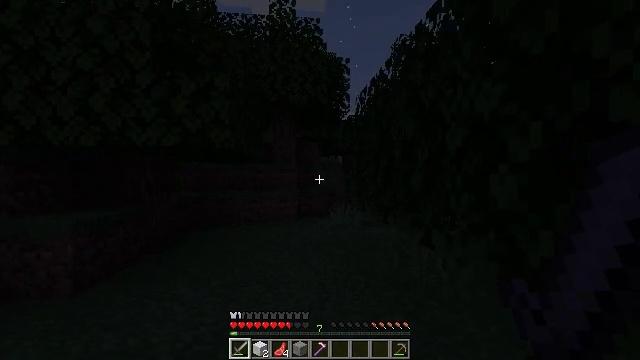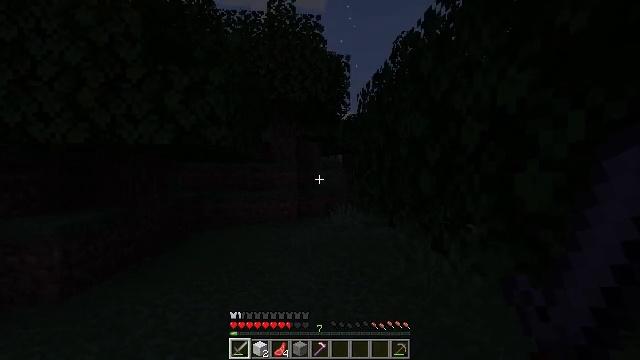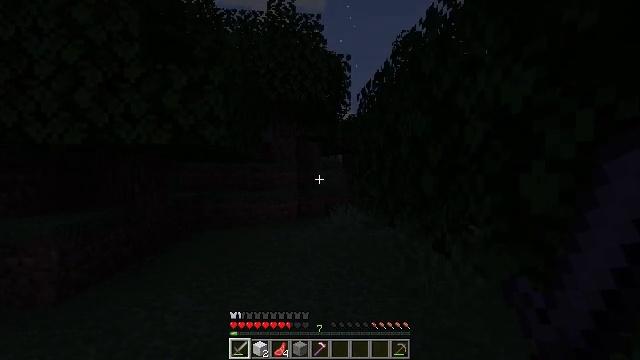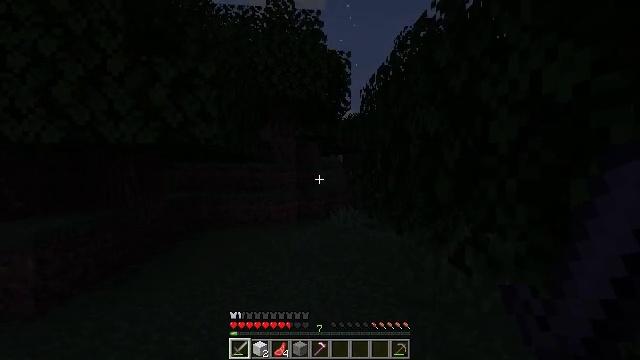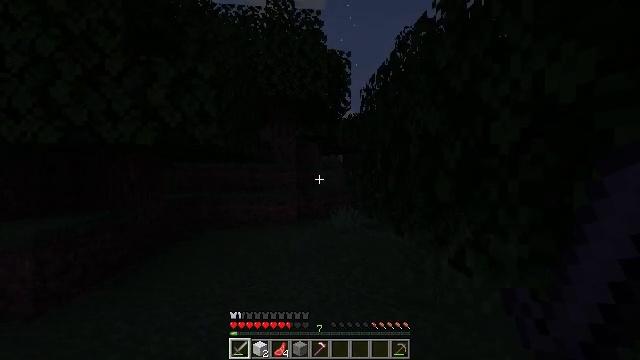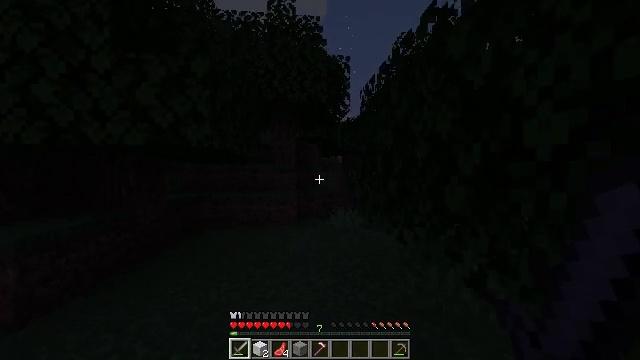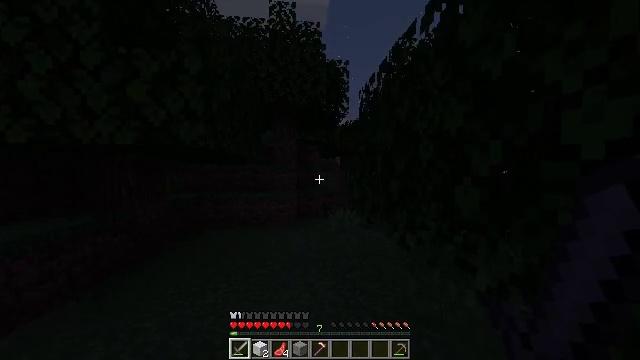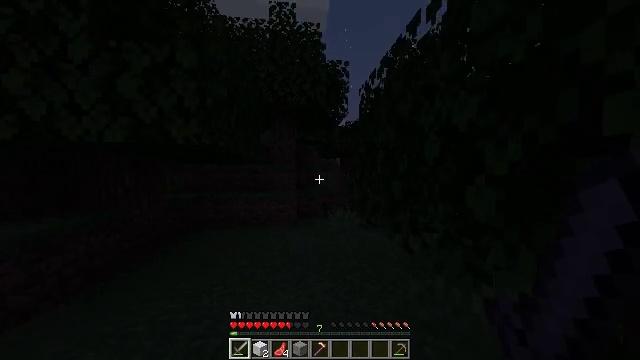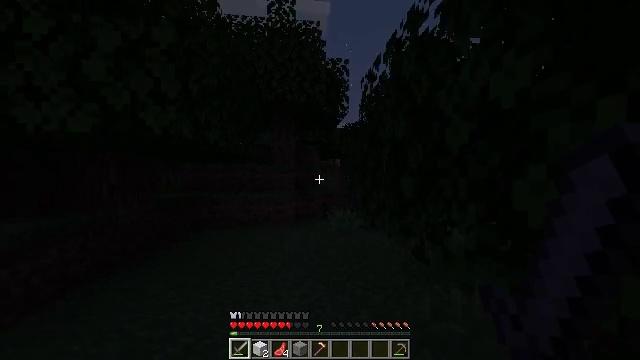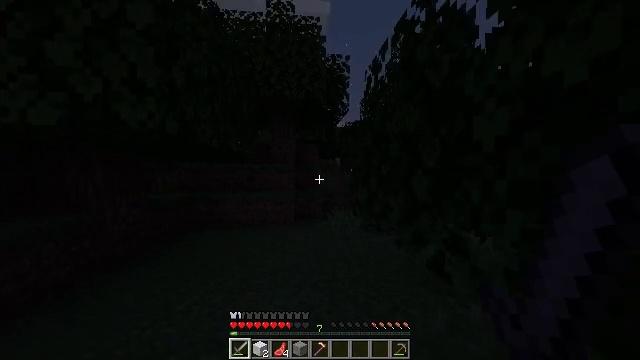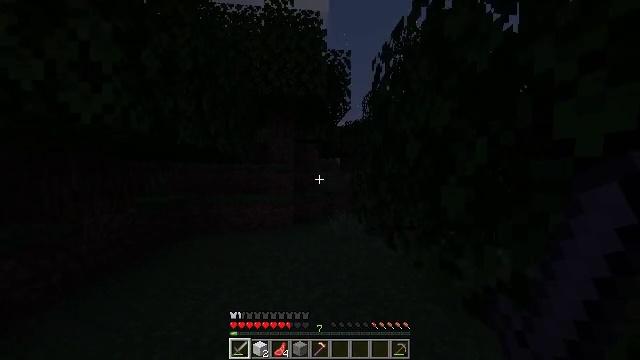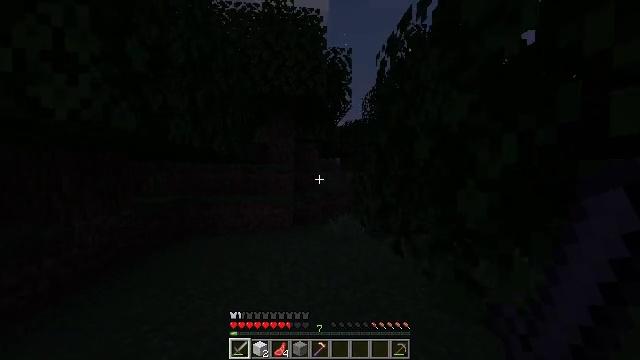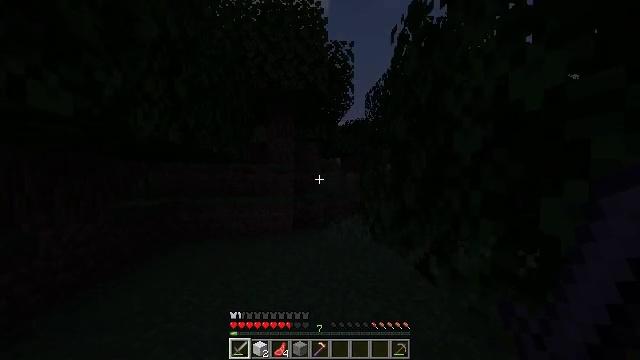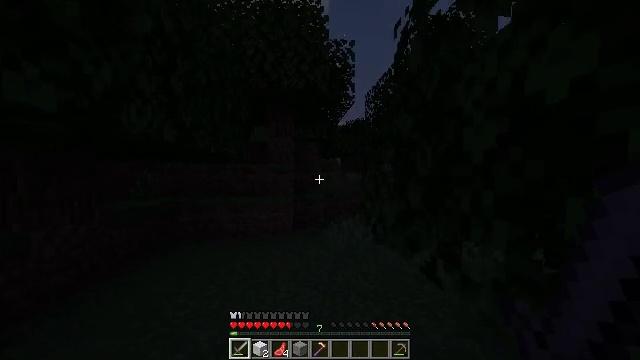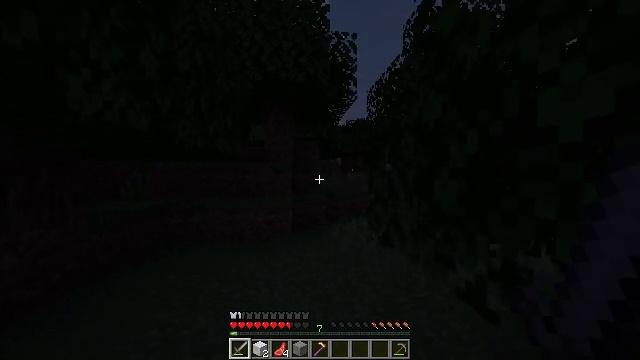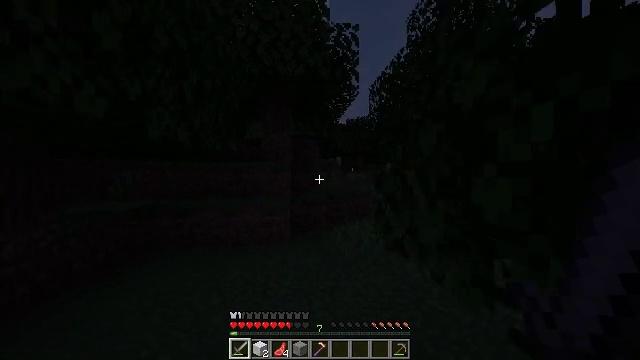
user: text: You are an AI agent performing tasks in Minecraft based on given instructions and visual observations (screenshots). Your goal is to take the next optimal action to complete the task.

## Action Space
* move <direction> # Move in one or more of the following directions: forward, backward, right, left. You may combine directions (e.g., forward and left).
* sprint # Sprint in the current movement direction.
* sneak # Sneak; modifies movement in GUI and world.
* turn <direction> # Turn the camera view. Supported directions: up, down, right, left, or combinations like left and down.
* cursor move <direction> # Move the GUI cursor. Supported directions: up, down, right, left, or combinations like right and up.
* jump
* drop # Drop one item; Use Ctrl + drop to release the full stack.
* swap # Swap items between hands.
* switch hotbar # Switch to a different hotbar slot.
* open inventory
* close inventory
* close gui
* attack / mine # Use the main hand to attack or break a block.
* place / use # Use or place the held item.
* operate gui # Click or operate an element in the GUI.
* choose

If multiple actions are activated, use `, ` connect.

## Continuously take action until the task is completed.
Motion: motion action
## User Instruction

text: Use the furnace to make cooked cod.
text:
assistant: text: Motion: move forward
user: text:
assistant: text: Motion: move forward
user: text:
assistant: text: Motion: no_op
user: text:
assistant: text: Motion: move forward
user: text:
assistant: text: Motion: move forward
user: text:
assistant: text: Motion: move forward
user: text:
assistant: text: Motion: move forward
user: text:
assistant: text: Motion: move forward
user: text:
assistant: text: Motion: move forward
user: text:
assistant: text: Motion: move forward
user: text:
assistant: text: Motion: move forward
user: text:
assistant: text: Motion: move forward
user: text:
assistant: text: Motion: move forward
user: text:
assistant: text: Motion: move forward
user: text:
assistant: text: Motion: move forward
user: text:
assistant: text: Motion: move forward
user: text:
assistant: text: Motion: move forward
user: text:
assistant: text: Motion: move forward
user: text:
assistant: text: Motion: move forward
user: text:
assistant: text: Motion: move forward
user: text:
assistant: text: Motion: move forward
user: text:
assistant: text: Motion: move forward, turn right
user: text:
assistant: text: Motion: move forward, turn right
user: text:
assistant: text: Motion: move forward, turn right
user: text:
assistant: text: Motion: move forward
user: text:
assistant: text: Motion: move forward
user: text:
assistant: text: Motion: move forward, turn right
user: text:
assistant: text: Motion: move forward, turn right
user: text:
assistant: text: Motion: move forward, turn right
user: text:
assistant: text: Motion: move forward, turn right